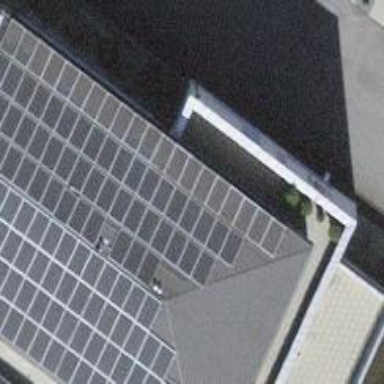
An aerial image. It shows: Solar power generator using photovoltaic method with solar photovoltaic panel types.